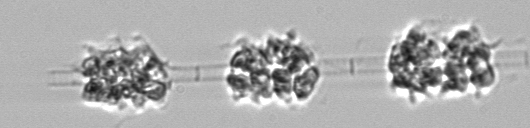
Label: Leptocylindrus_mediterraneus